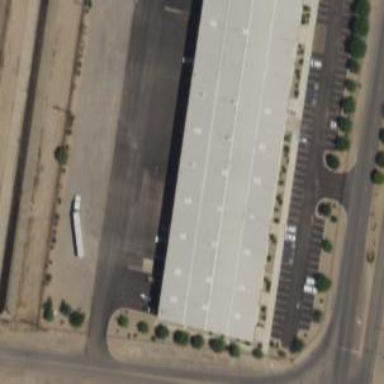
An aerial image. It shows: Warehouse.